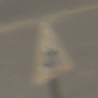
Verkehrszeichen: Gegenverkehr
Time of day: MorningAfternoon
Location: Outdoor (Suburban)
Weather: PartlyCloudy
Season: NotSpecified
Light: Natural